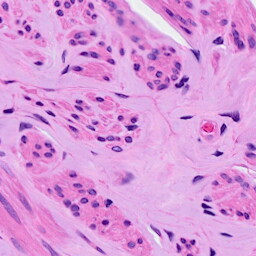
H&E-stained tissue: Ovarian